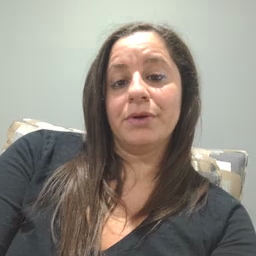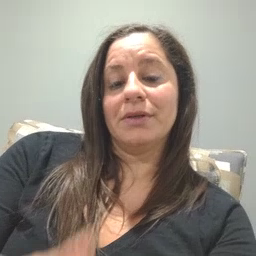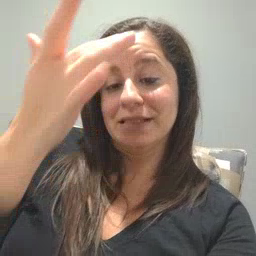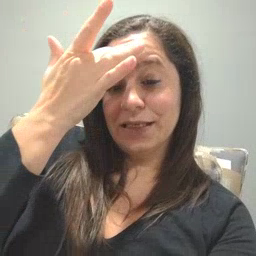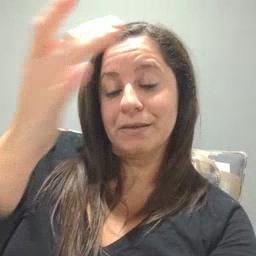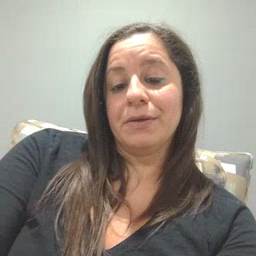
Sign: sick